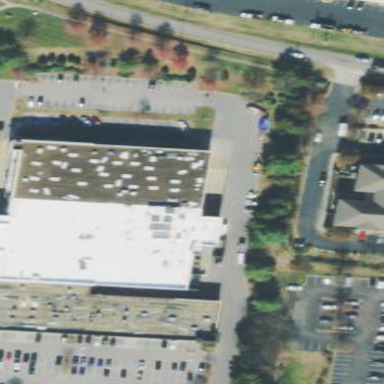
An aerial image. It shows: Supermarket building.